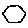
Label: hexagon